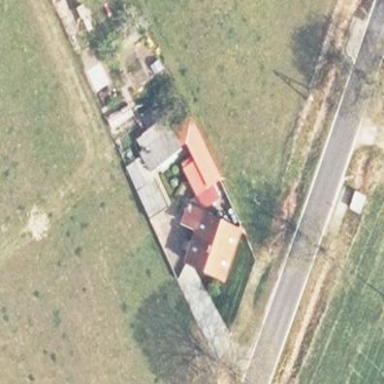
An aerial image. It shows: Isolated dwelling in the countryside.